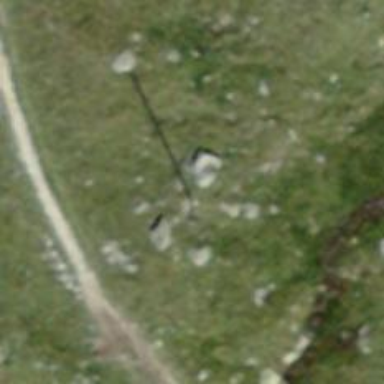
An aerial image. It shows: Power pole.